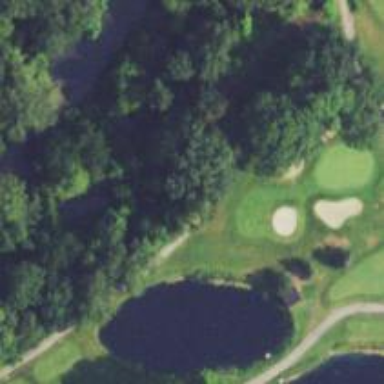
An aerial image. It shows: Golf hole.